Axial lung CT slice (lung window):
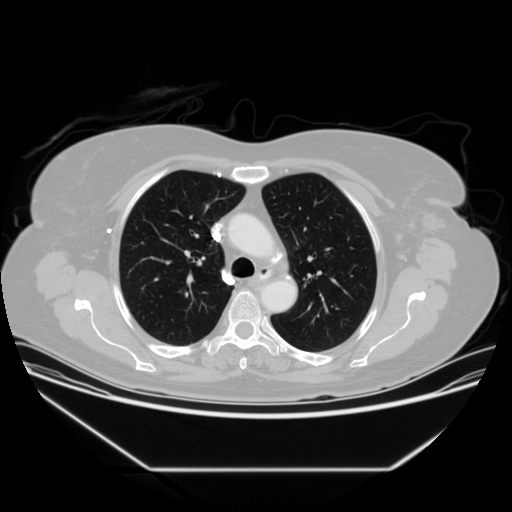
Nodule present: no